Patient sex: M
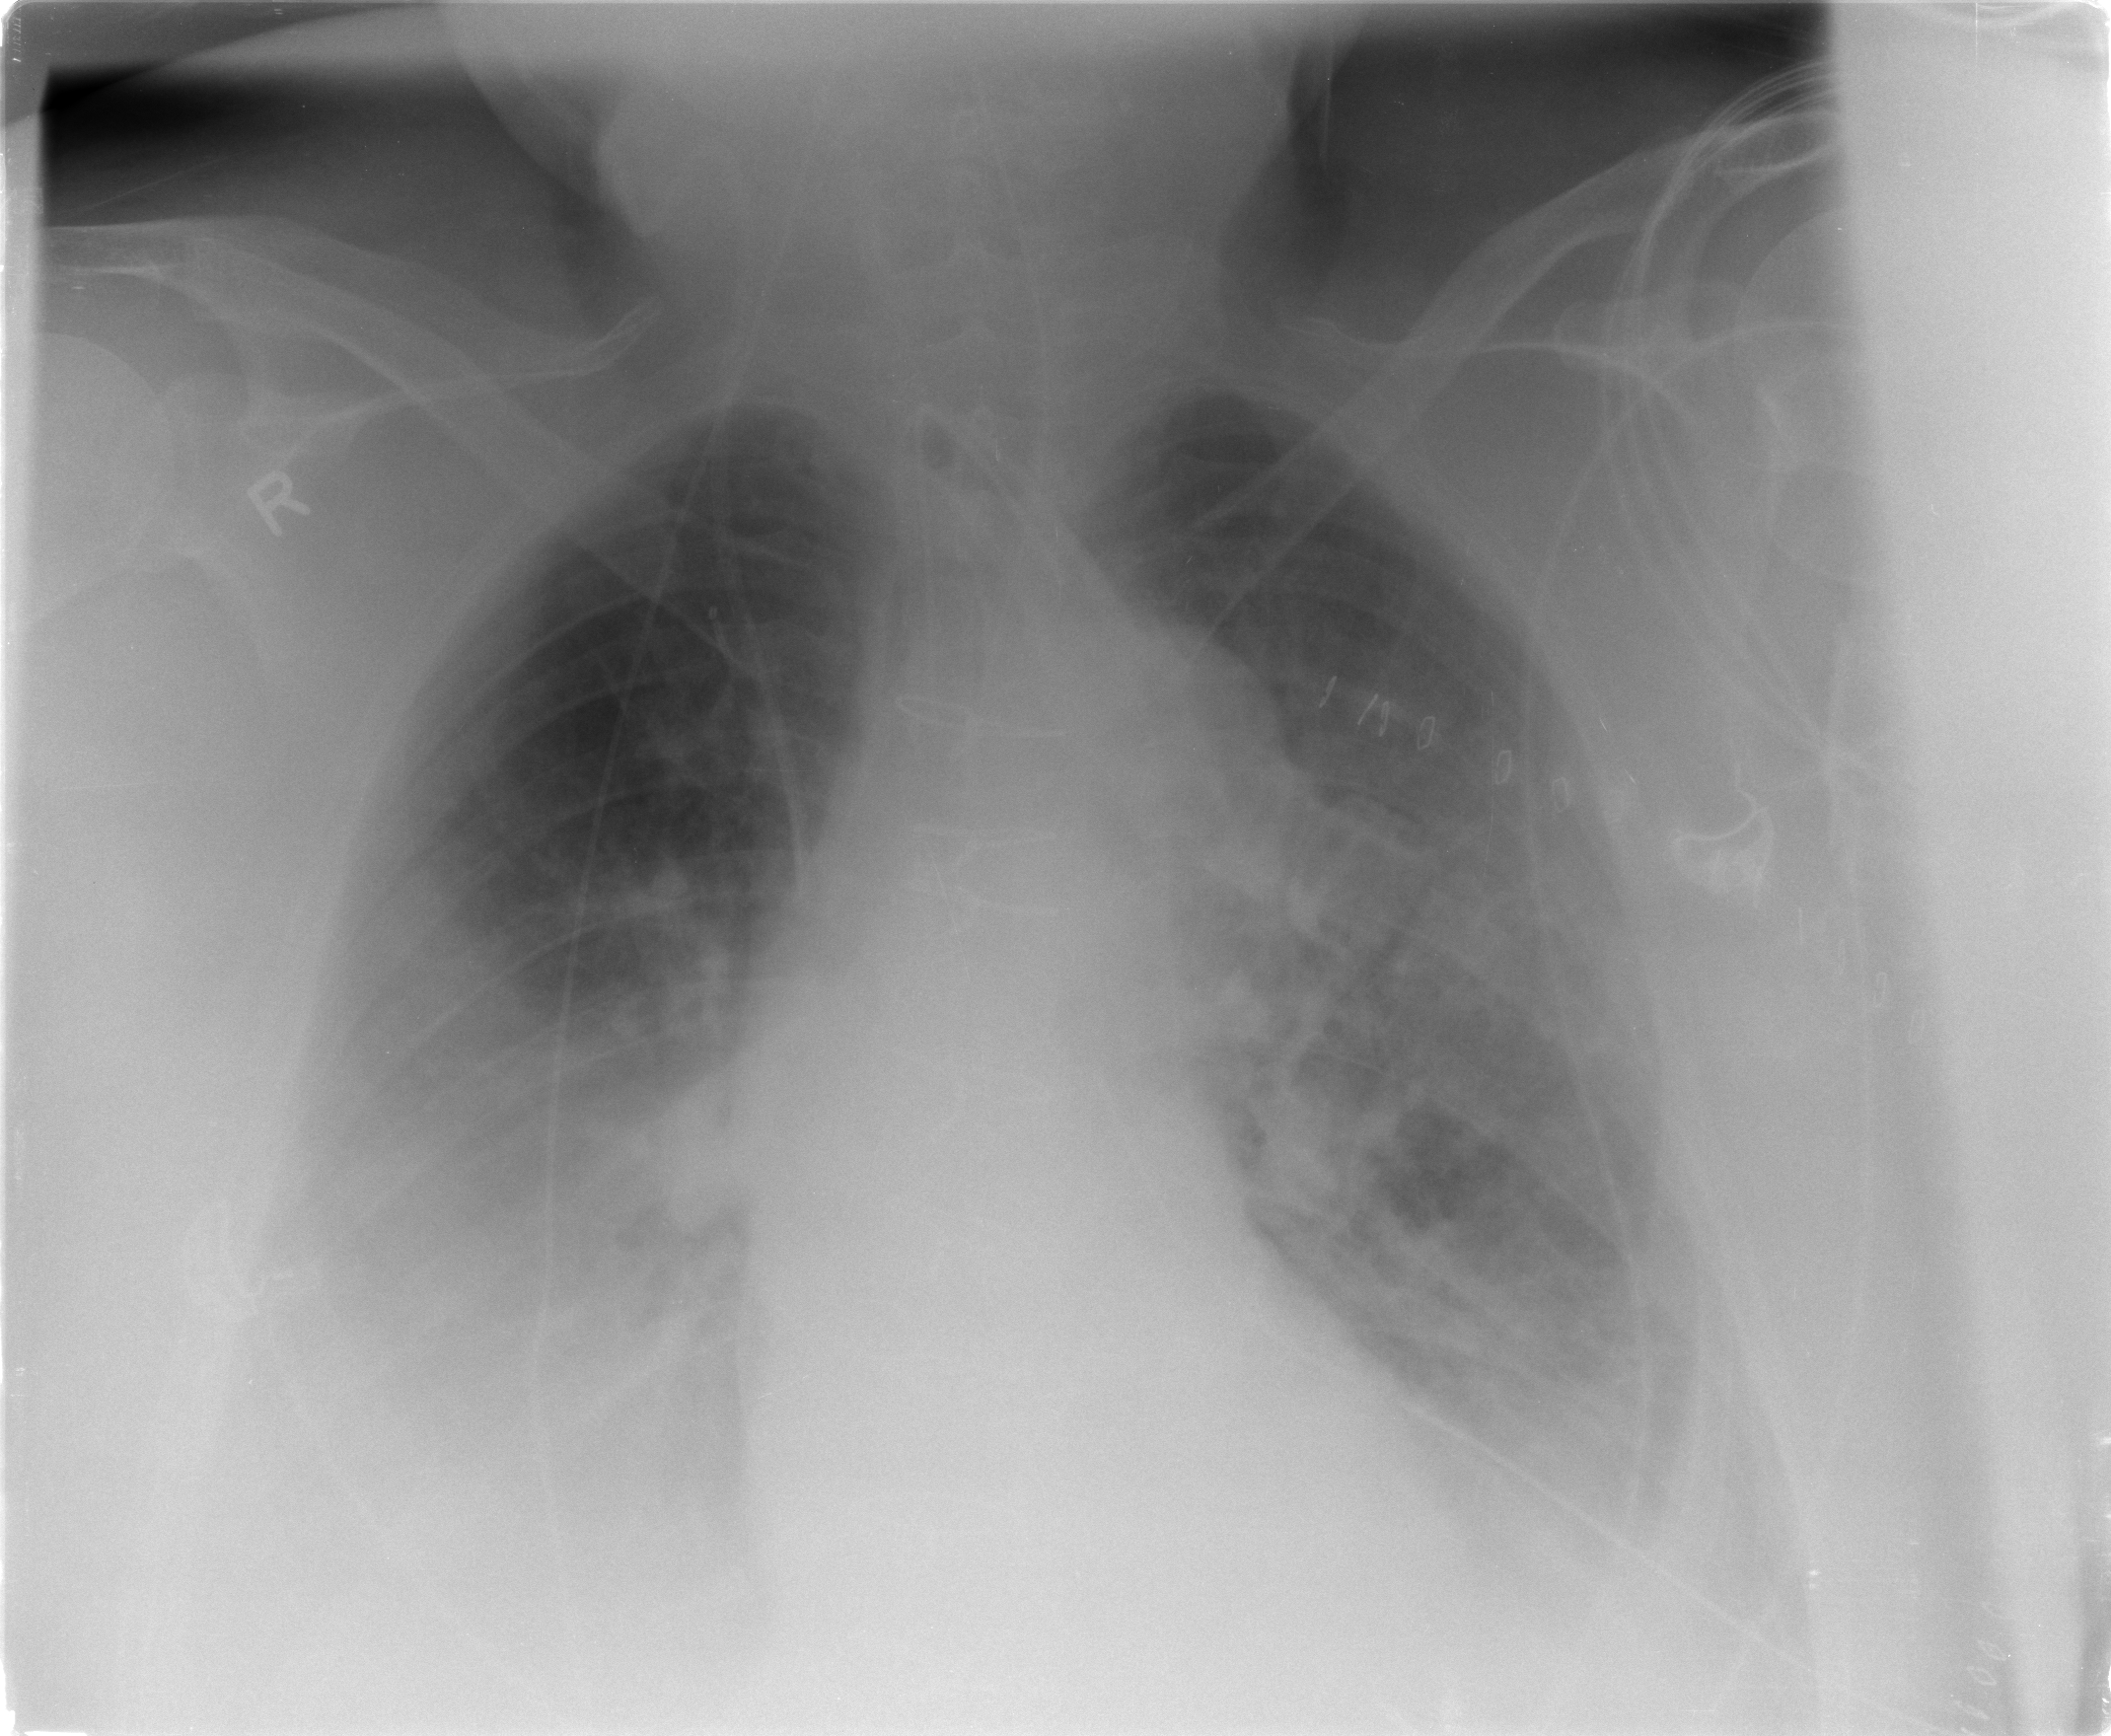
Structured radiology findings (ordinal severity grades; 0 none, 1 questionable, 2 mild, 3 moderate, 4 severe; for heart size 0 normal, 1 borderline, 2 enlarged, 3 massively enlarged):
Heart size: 0
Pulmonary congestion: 2
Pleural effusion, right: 2
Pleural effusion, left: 2
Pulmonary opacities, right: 1
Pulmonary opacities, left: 2
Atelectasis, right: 2
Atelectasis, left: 2